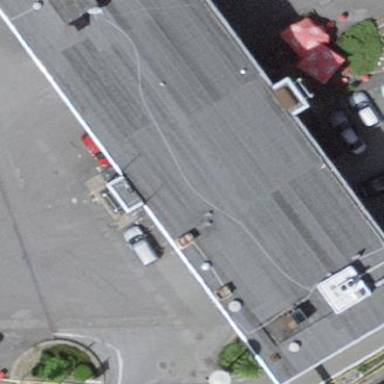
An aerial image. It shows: Building that houses restaurant.